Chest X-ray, AP view. Patient: 49 years old, sex M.
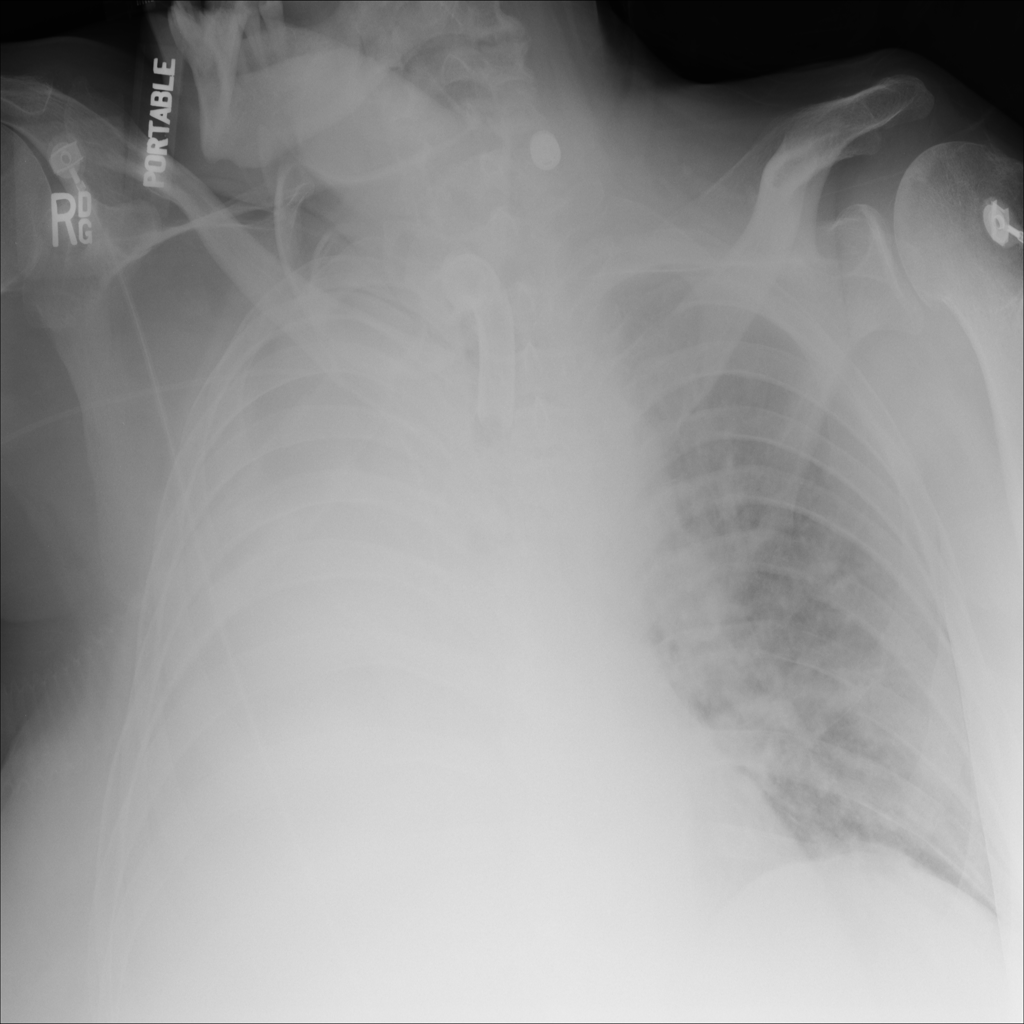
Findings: No Finding